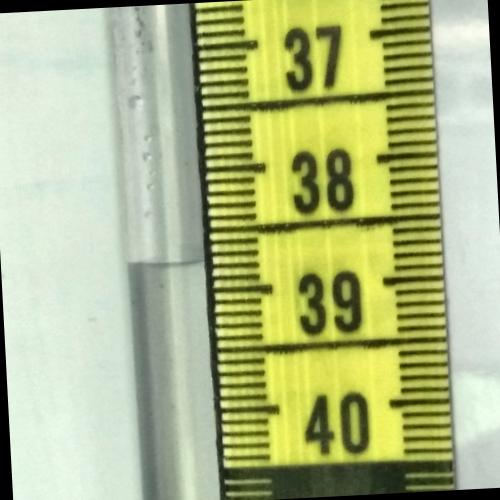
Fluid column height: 38.8 cm